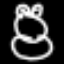
Label: frog